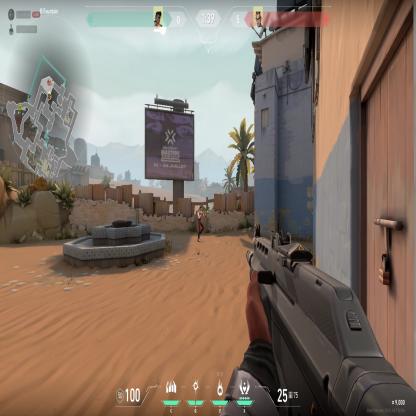
Label: enemy